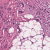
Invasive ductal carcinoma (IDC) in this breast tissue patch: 1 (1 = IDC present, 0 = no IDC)